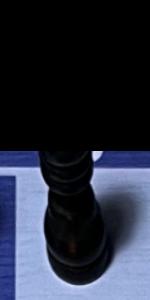
Label: Bishop_Black